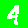
Digit: 4